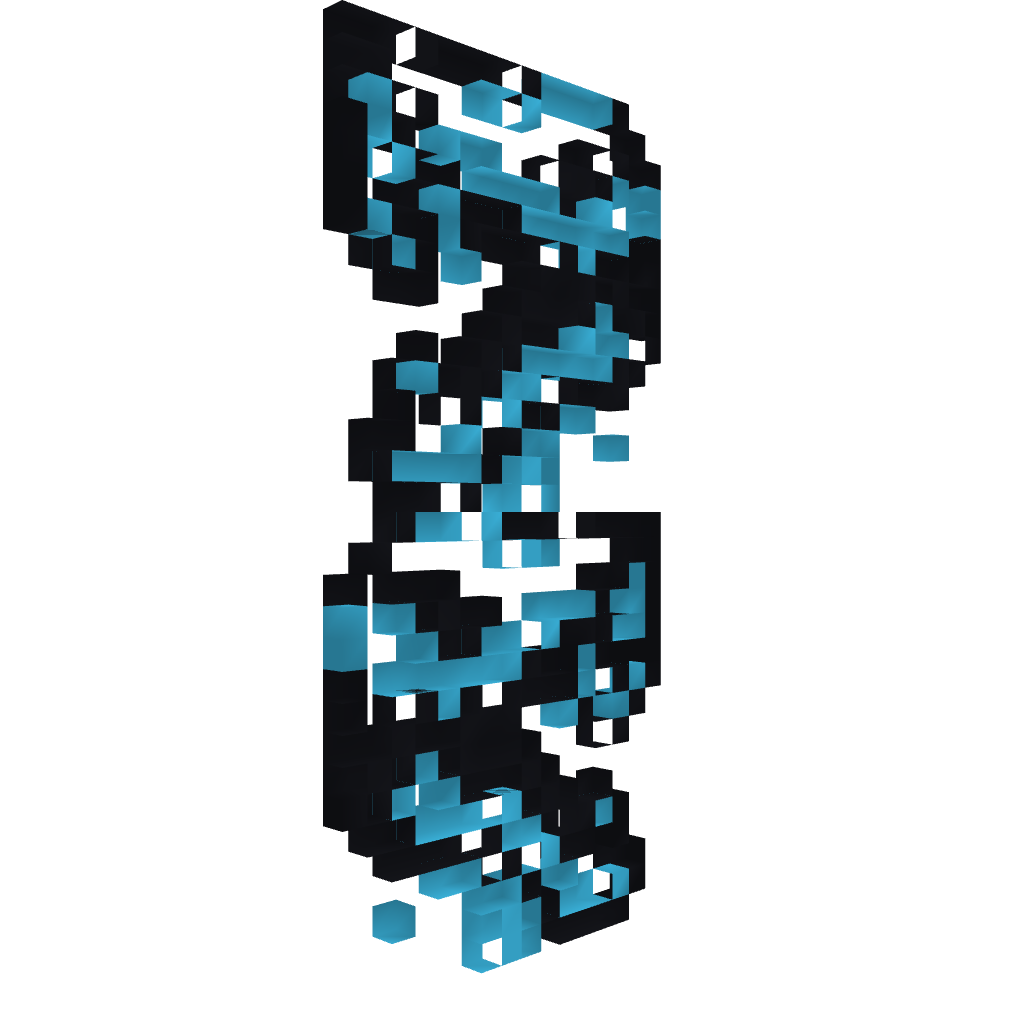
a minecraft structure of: Dragon Piller from Castlevania 1